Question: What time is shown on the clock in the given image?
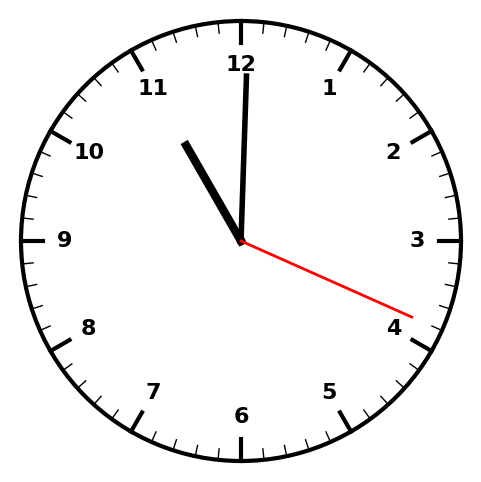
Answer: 11:00:19